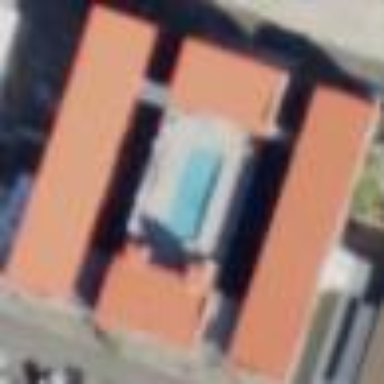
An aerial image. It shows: Hotel building.